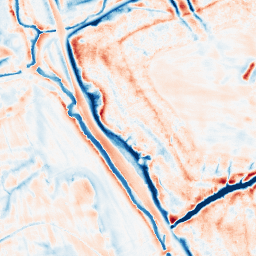
Category: edge_preserving
Decomposition family: bilateral
Decomposition parameters: d: 21
sigma_color: 150
sigma_space: 25
Upsampling method: lanczos
Upsampling parameters: scale: 4
Upsampling scale: 4